Interaction volume radius: 5 \u00c5
Interaction volume height: 25 \u00c5
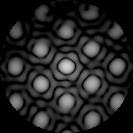
Disorder parameter: 0.2578